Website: lowes
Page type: review-order
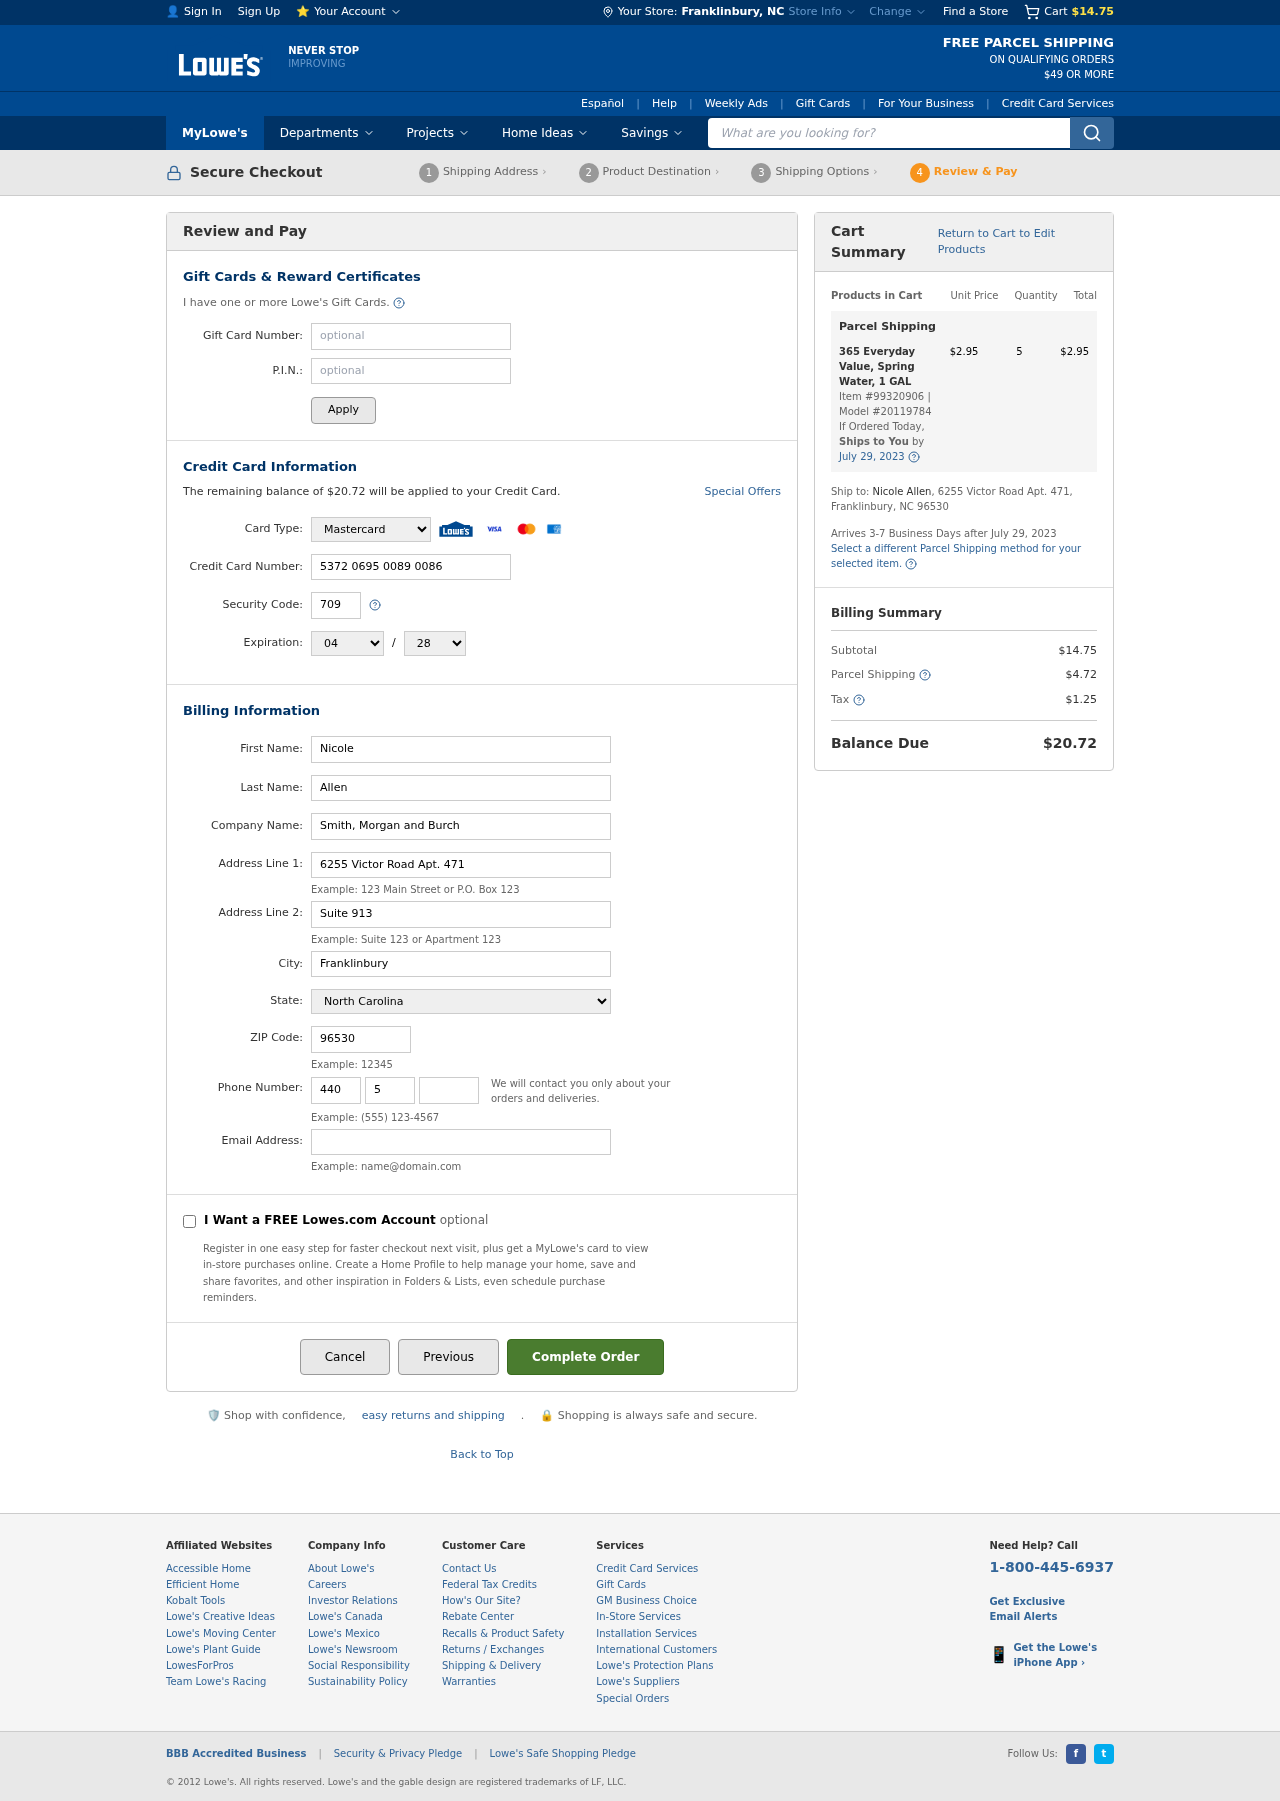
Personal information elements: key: PII_CARD_CVV
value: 709
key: PII_CARD_EXPIRY_MONTH
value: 04
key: PII_CARD_EXPIRY_YEAR
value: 28
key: PII_CARD_NUMBER
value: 5372 0695 0089 0086
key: PII_CARD_TYPE
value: Mastercard
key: PII_CITY
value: Franklinbury
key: PII_CITY_STATE
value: Franklinbury, NC
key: PII_COMPANY
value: Smith, Morgan and Burch
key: PII_EMAIL
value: nallen@yahoo.com
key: PII_FIRSTNAME
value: Nicole
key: PII_LASTNAME
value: Allen
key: PII_PHONE_AREA
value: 440
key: PII_PHONE_PREFIX
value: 507
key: PII_PHONE_SUFFIX
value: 1498
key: PII_POSTCODE
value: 96530
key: PII_STATE
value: North Carolina
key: PII_STREET
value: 6255 Victor Road Apt. 471
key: PII_STREET2
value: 6255 Victor Road Apt. 471
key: PII_STREET2
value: Suite 913
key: PII_FULLNAME2
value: Nicole Allen
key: PII_CITY_STATE_ZIP2
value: Franklinbury, NC 96530
Product elements: key: PRODUCT1_NAME
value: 365 Everyday Value, Spring Water, 1 GAL
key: PRODUCT1_PRICE
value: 2.95
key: PRODUCT1_QUANTITY
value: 5
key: PRODUCT1_ITEM_NUMBER
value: Item #99320906
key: PRODUCT1_MODEL_NUMBER
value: Model #20119784
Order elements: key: ORDER_SUBTOTAL
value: $14.75
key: ORDER_BALANCE_DUE
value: $20.72
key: ORDER_SHIPPING_DATE
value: July 29, 2023
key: ORDER_ITEM_TOTAL
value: $2.95
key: ORDER_SHIPPING_DATE2
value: July 29, 2023
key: ORDER_SHIPPING_COST
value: $4.72
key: ORDER_TAX
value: $1.25
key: ORDER_TOTAL
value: $20.72
Search elements: key: HEADER_SEARCH
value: What are you looking for?